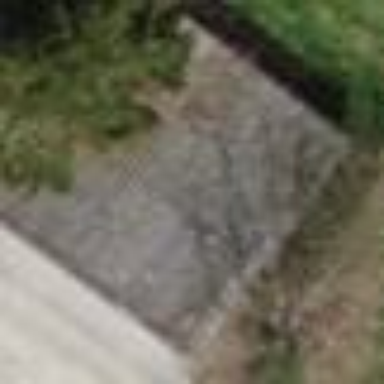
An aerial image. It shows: Carport structure.